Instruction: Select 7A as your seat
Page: seats
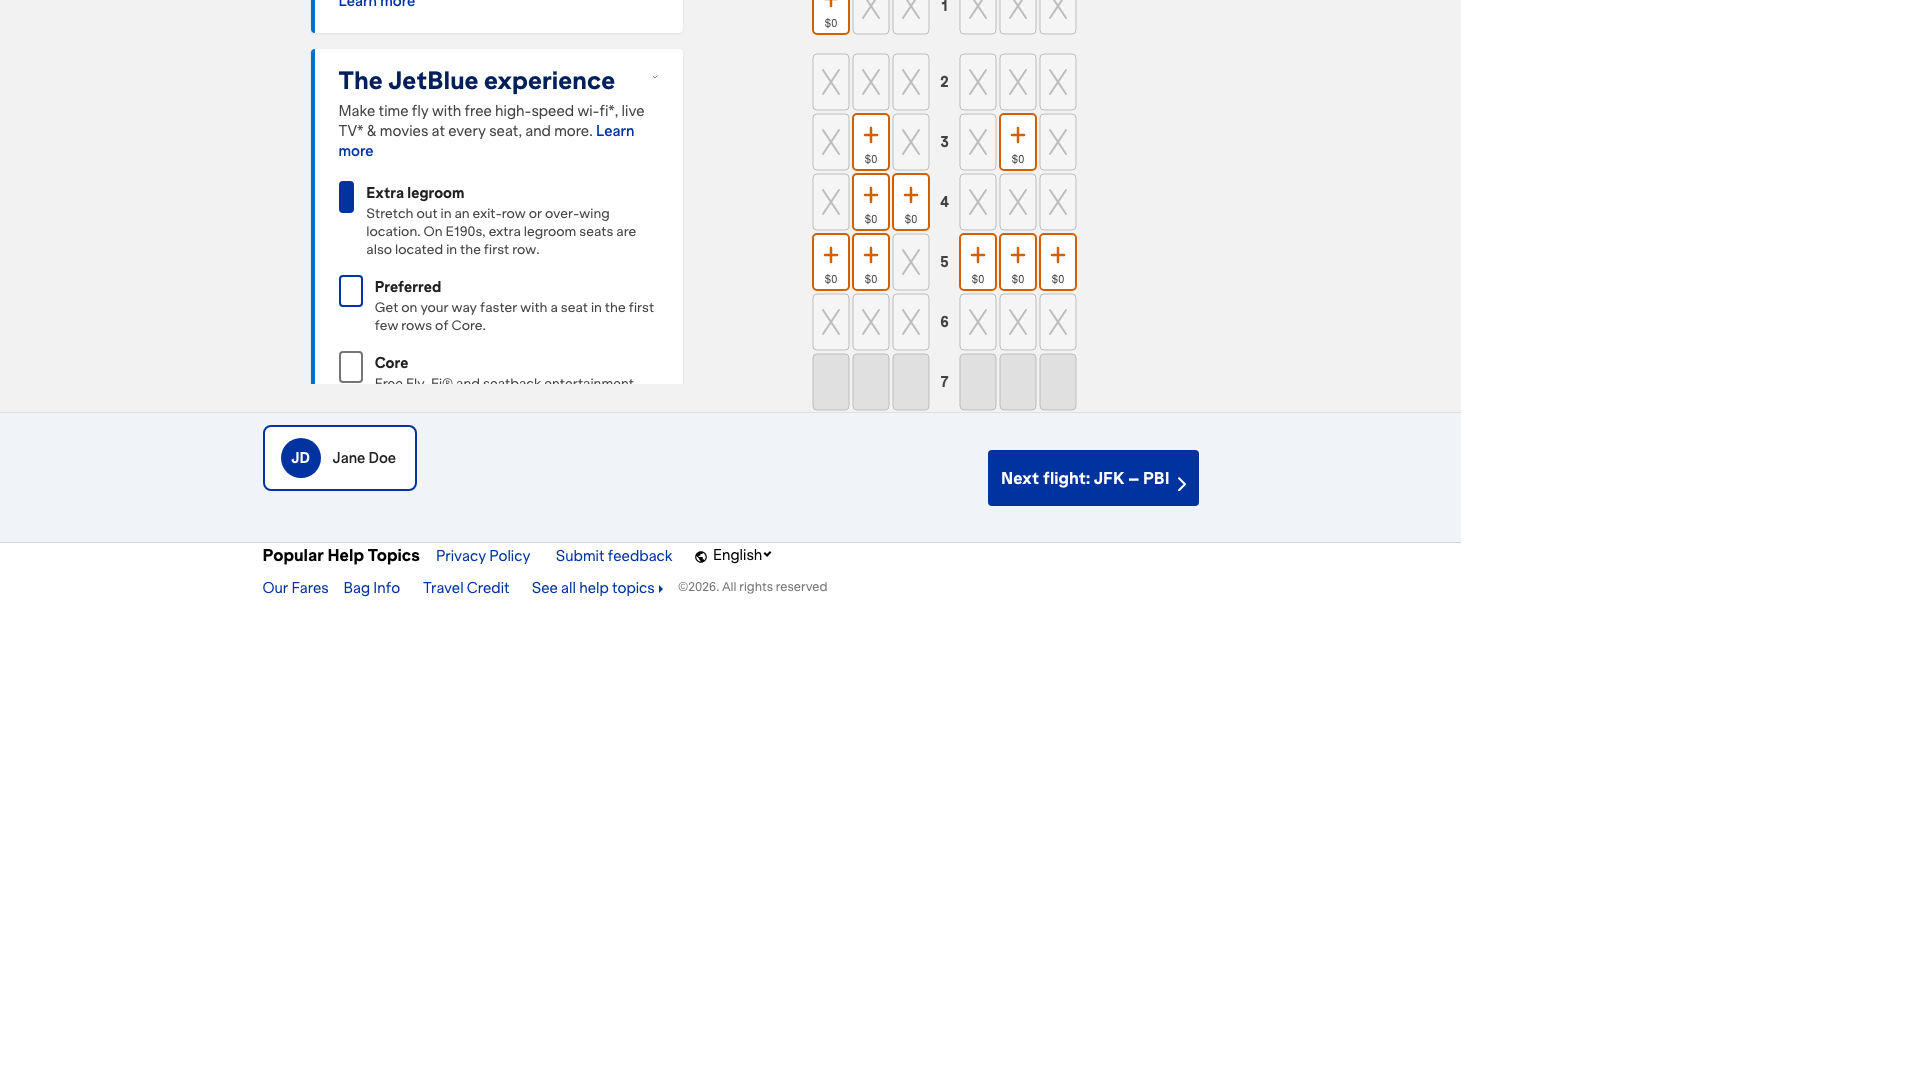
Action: click